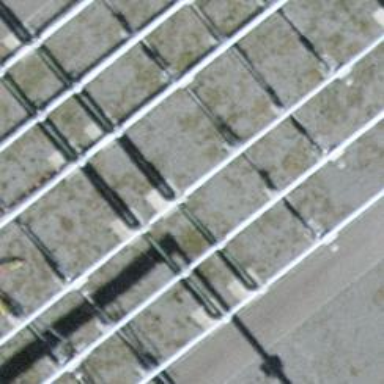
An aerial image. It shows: Power line with 3 cables. The line type is busbar.